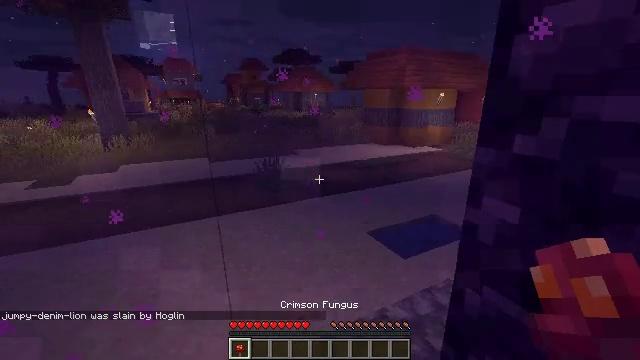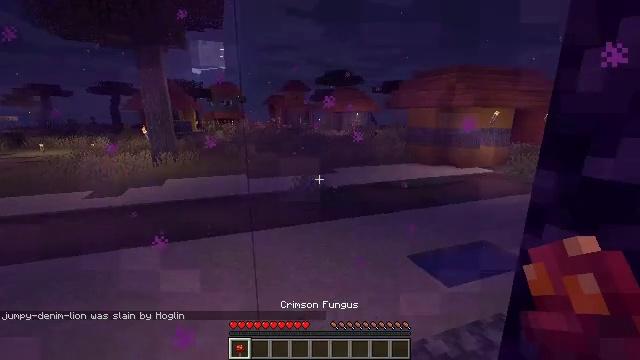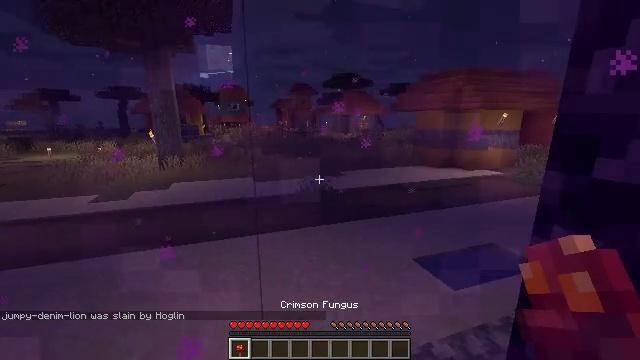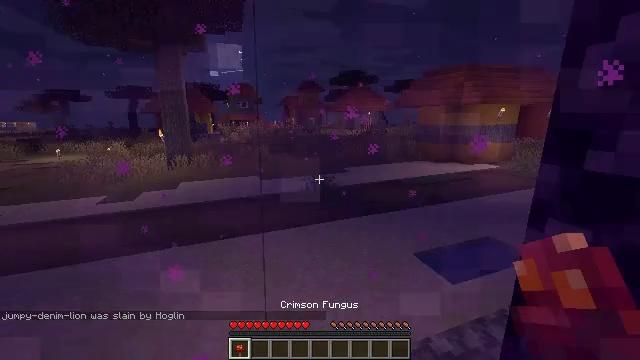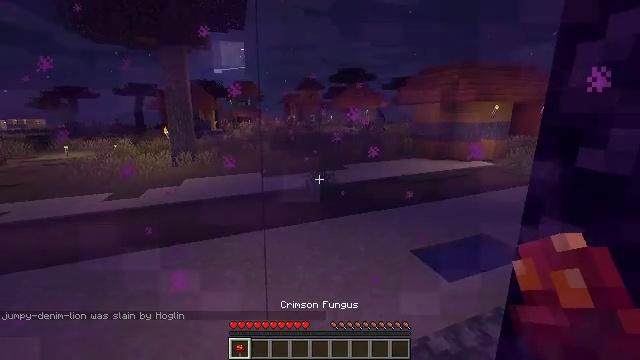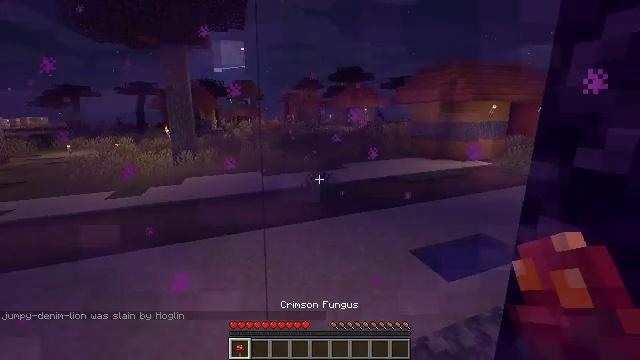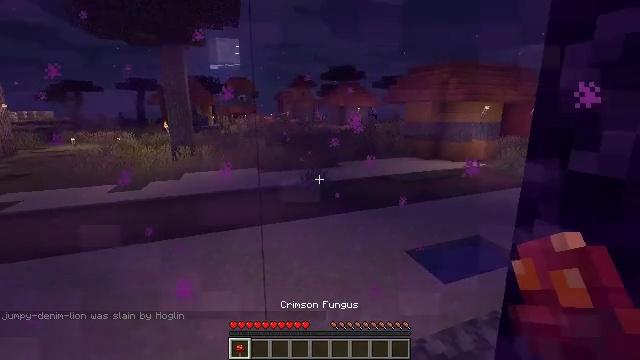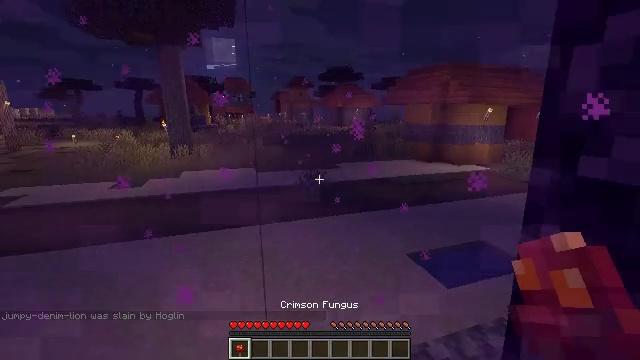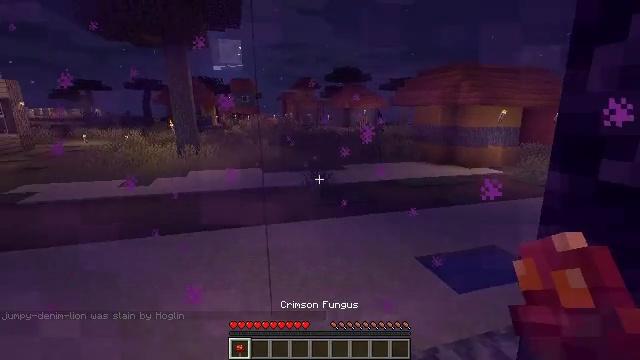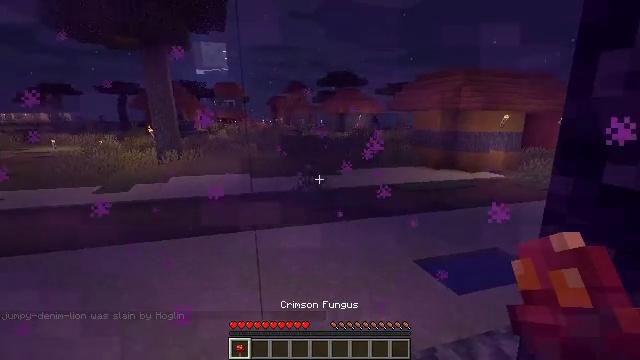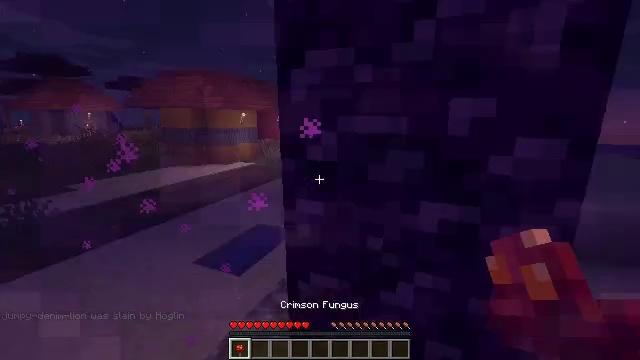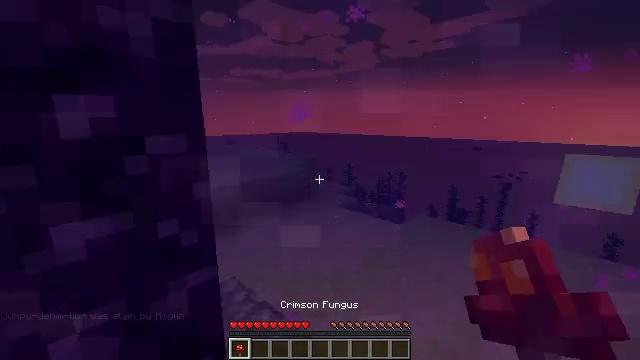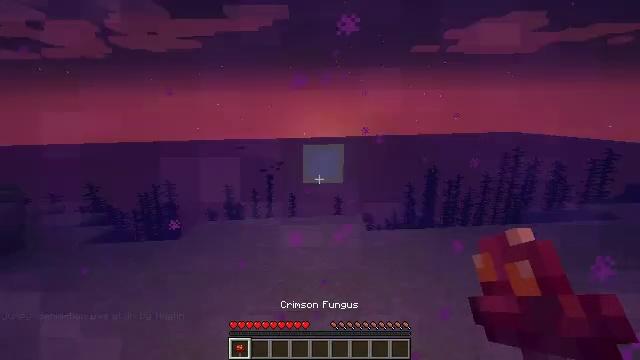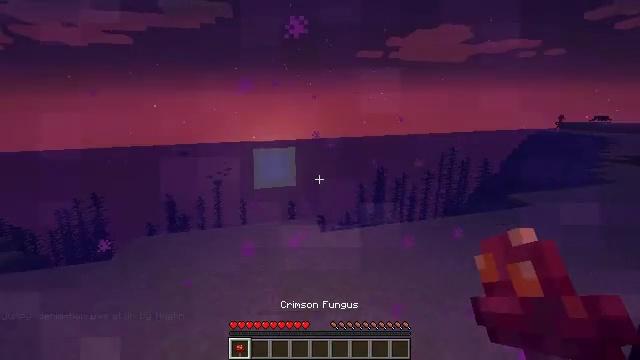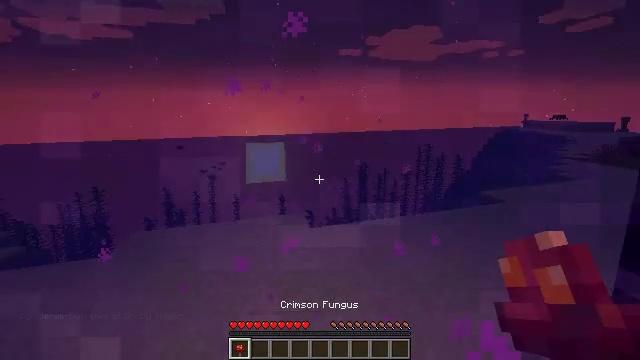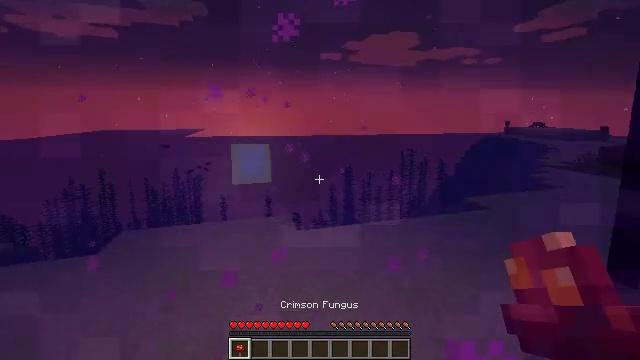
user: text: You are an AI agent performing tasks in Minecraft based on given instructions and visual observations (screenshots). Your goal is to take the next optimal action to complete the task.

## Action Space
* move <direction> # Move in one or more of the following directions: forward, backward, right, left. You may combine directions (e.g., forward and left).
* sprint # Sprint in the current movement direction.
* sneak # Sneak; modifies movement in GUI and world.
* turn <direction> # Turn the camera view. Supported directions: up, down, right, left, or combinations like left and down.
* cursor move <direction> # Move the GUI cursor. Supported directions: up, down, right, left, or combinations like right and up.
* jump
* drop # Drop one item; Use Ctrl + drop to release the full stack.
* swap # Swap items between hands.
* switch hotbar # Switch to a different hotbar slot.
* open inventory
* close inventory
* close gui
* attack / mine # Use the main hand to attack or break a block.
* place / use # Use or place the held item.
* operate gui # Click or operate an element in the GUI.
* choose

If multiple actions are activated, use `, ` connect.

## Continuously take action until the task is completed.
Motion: motion action
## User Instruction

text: Drop a crimson fungus.
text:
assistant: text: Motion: turn left and up
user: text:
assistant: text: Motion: no_op
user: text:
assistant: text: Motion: no_op
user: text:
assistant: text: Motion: no_op
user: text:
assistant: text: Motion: no_op
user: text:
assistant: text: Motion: no_op
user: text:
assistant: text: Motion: no_op
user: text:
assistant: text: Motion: turn left
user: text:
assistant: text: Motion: turn right
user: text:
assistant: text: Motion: turn right
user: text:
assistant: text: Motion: turn right
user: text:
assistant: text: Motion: turn right
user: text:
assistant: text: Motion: turn right
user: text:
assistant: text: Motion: turn right
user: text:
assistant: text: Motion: turn right
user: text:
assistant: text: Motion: turn right
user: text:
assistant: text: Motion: no_op
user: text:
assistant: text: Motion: no_op
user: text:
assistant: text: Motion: no_op
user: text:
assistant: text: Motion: drop
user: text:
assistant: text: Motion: turn left, drop
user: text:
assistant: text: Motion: turn left, drop
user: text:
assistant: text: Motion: turn left
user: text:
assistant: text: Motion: no_op
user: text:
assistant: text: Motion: no_op